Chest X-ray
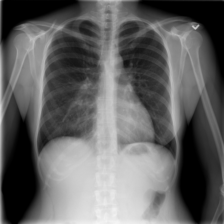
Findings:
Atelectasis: negative
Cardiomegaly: negative
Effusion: negative
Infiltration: negative
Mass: negative
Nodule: negative
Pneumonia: negative
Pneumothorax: negative
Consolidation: negative
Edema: negative
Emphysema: negative
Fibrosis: negative
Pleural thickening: negative
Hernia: negative